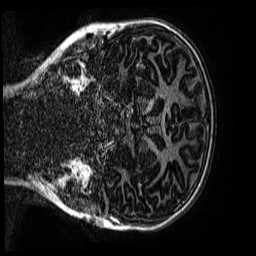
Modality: MP2RAGE
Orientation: coronal
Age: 11
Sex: female
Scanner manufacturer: siemens
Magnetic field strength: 3 T
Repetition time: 4 s
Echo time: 0.00299 s